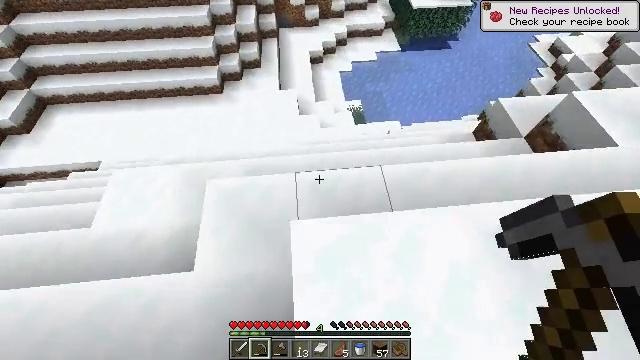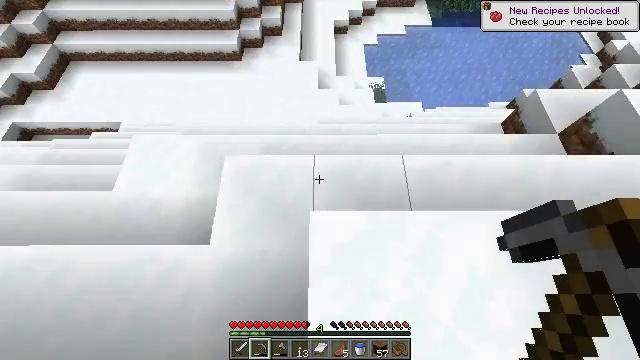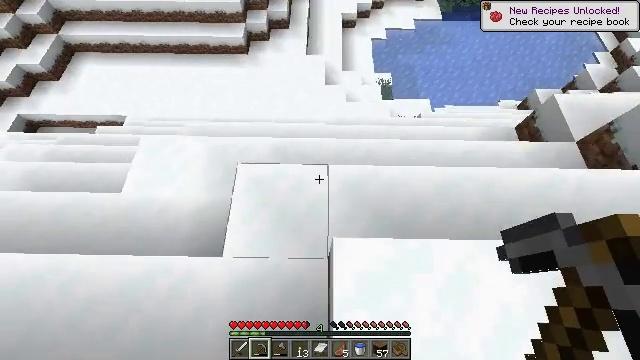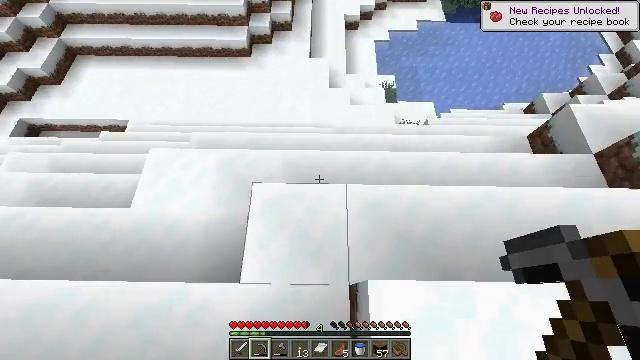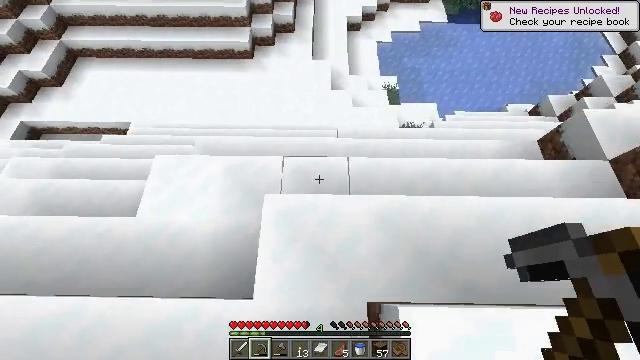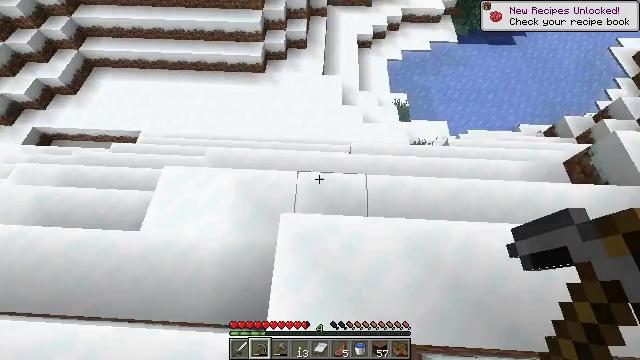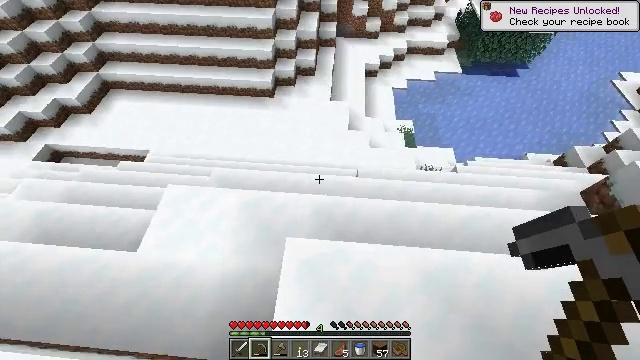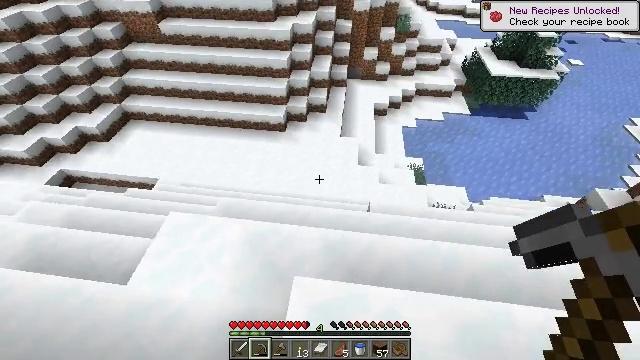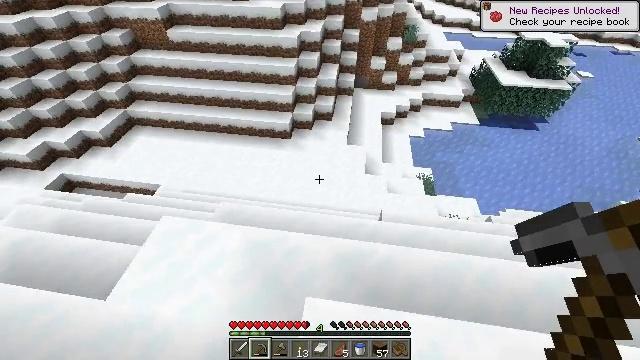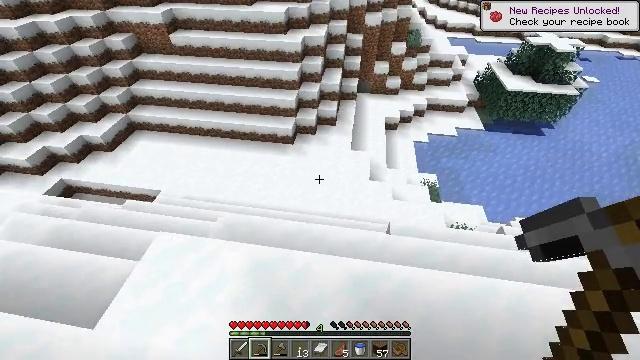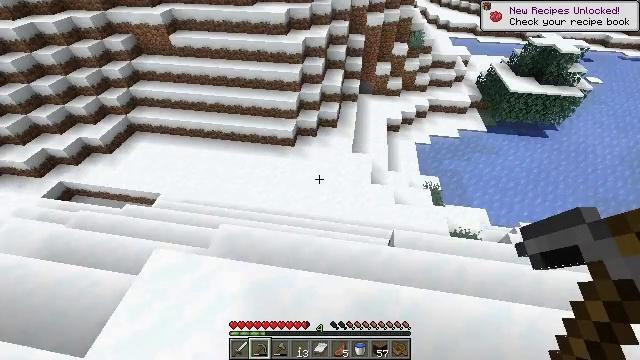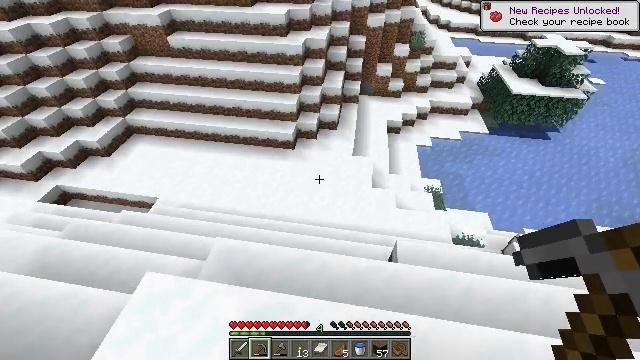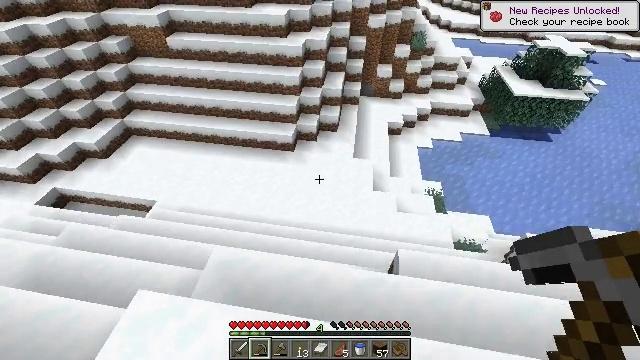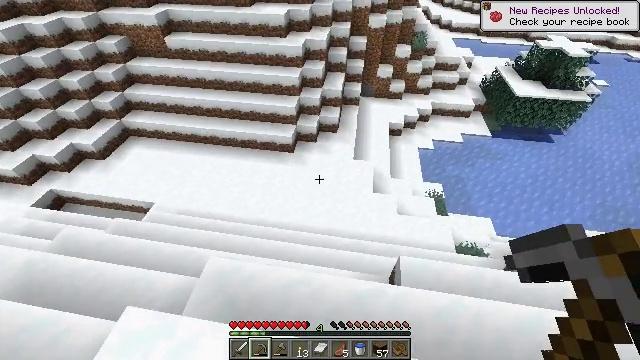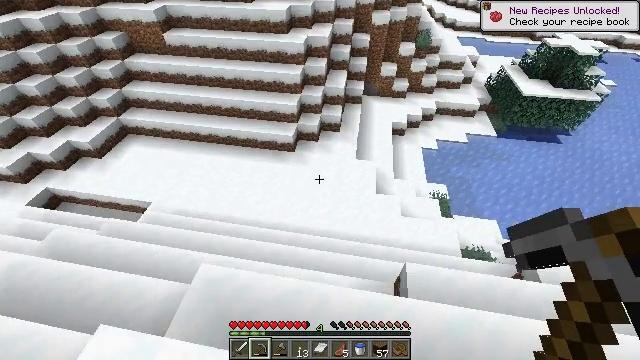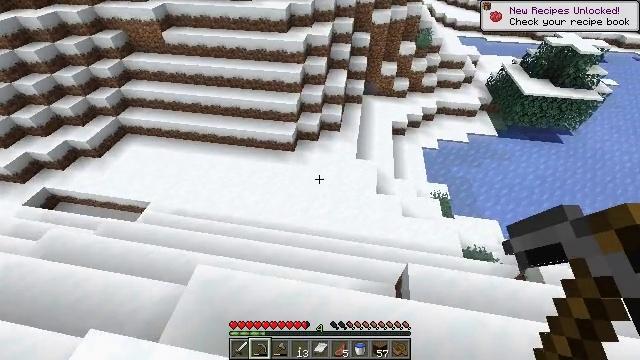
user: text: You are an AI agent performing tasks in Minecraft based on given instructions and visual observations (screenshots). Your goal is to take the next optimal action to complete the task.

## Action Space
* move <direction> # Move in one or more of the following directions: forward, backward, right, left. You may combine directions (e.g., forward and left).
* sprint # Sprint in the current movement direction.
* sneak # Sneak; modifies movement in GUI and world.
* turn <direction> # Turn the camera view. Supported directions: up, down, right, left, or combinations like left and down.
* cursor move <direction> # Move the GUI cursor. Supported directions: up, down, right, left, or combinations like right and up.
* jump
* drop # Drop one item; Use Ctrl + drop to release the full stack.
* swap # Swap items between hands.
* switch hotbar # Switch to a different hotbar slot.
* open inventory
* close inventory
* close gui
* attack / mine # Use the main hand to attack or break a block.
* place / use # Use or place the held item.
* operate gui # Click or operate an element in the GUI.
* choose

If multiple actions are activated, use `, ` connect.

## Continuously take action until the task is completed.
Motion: motion action
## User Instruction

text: Mine the lantern.
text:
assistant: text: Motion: move forward and move left, turn left and down
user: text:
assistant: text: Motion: move forward and move left, turn left and down
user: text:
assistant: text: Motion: move forward and move left
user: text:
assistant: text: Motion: move forward and move left
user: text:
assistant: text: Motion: move forward and move left, turn left and up
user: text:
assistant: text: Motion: move forward, turn left and up
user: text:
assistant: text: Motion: move forward, turn left and up
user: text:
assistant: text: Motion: move forward, turn left and up
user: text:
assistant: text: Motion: move forward
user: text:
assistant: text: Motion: move forward
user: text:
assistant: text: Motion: move forward
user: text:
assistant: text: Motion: move forward
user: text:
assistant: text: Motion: move forward
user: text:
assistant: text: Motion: move forward
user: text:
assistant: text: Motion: move forward
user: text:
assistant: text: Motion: move forward
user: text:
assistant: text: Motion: move forward, turn up
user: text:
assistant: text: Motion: move forward, turn right and up
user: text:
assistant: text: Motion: move forward, turn right and up
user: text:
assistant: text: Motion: move forward, turn right and up
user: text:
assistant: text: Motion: move forward, turn up
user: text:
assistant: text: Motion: move forward, turn up
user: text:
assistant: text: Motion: move forward, turn up
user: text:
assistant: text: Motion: move forward, turn up
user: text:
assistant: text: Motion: move forward, turn up
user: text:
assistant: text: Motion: move forward
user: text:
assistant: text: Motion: move forward
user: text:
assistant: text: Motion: move forward
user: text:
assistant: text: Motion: move forward
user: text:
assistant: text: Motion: move forward and move left